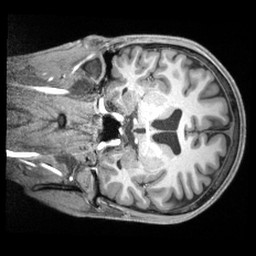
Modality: T1w
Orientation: coronal
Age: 36
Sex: male
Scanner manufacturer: siemens
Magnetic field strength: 3 T
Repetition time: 2.4 s
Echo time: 0.00226 s